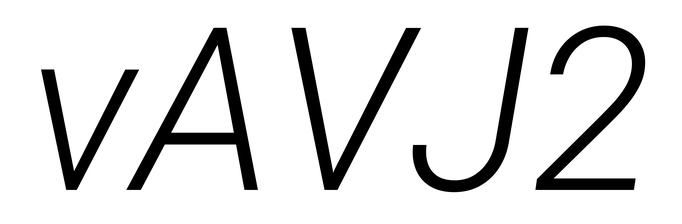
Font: Roboto-Italic_Light_Italic